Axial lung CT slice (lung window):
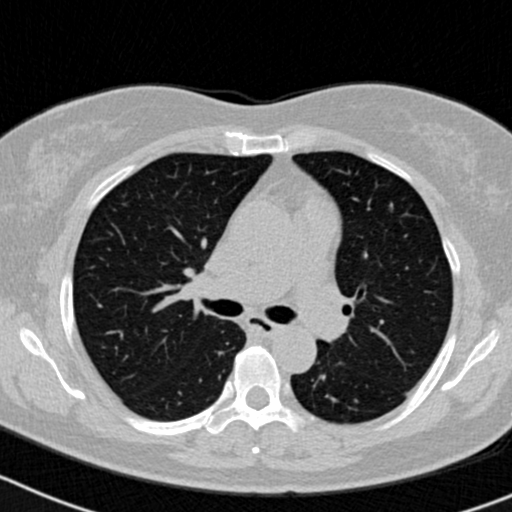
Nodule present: no